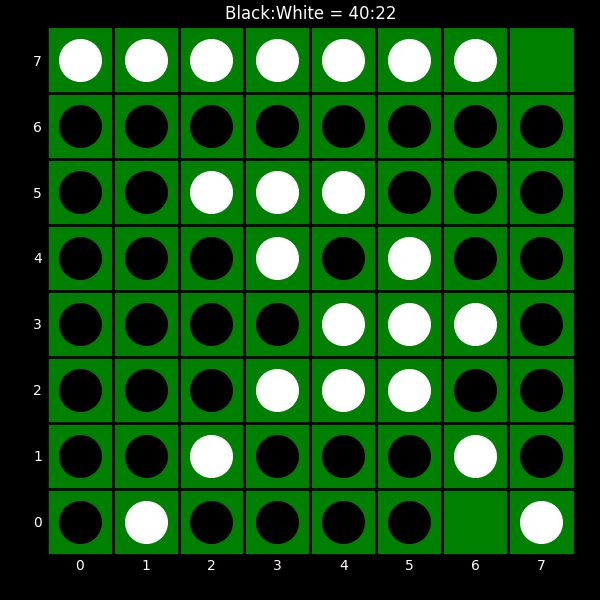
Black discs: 40
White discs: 22